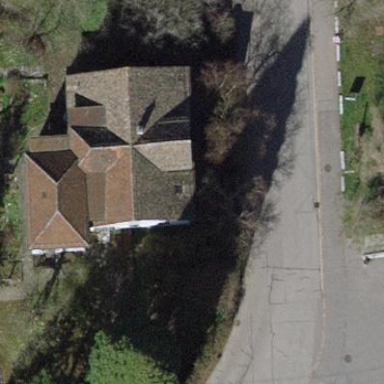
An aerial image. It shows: Detached building with hipped roof shape.